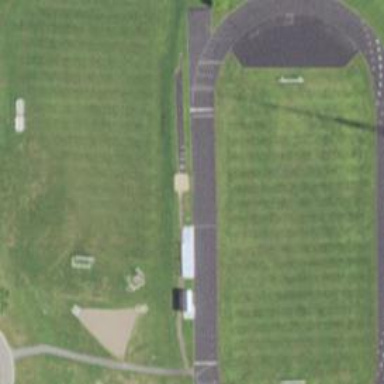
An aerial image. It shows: Athletics track located in leisure land area.